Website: crate-barrel
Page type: billing-address
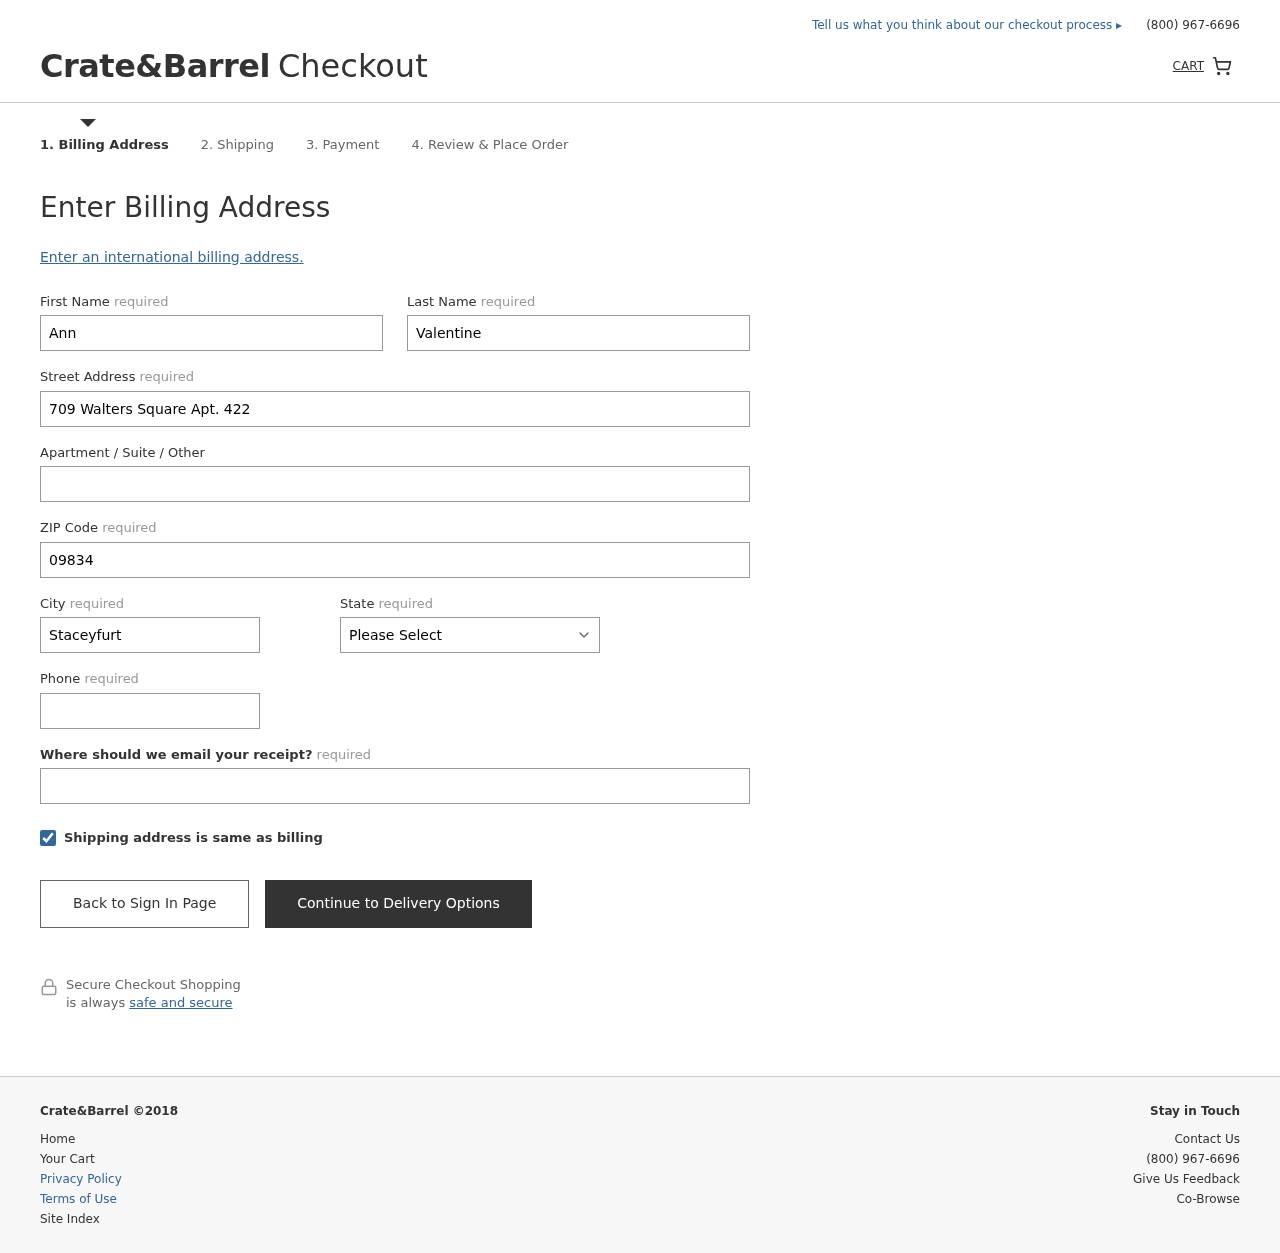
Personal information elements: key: PII_STATE
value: Maine
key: PII_FIRSTNAME
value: Ann
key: PII_LASTNAME
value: Valentine
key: PII_STREET
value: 709 Walters Square Apt. 422
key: PII_POSTCODE
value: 09834
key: PII_CITY
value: Staceyfurt
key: PII_PHONE
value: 3362941264
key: PII_EMAIL
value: ann_valentine@gmail.com